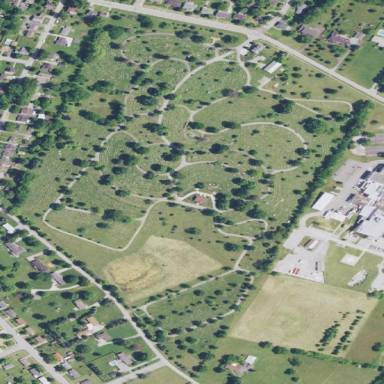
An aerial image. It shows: Cemetery.